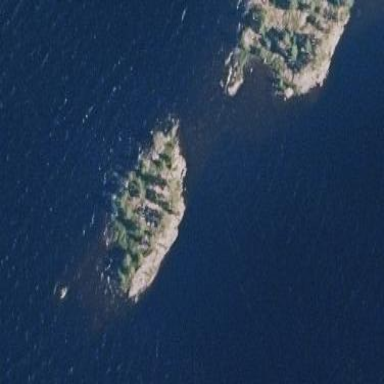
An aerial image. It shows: Islet.